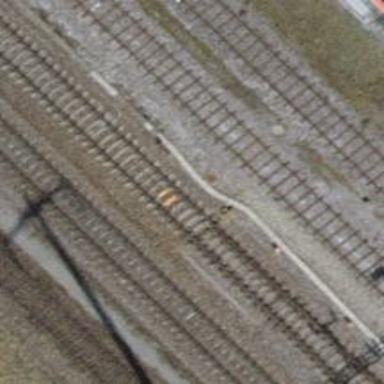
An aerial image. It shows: Railway switch.